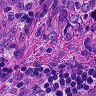
Metastatic tissue present: yes